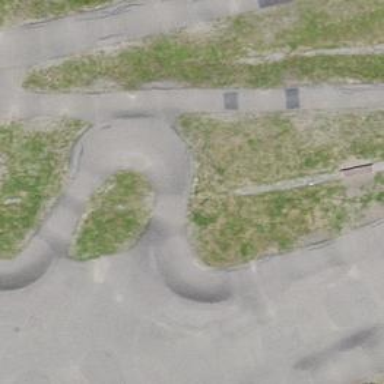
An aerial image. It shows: Asphalt track designed for BMX and cycling activities.